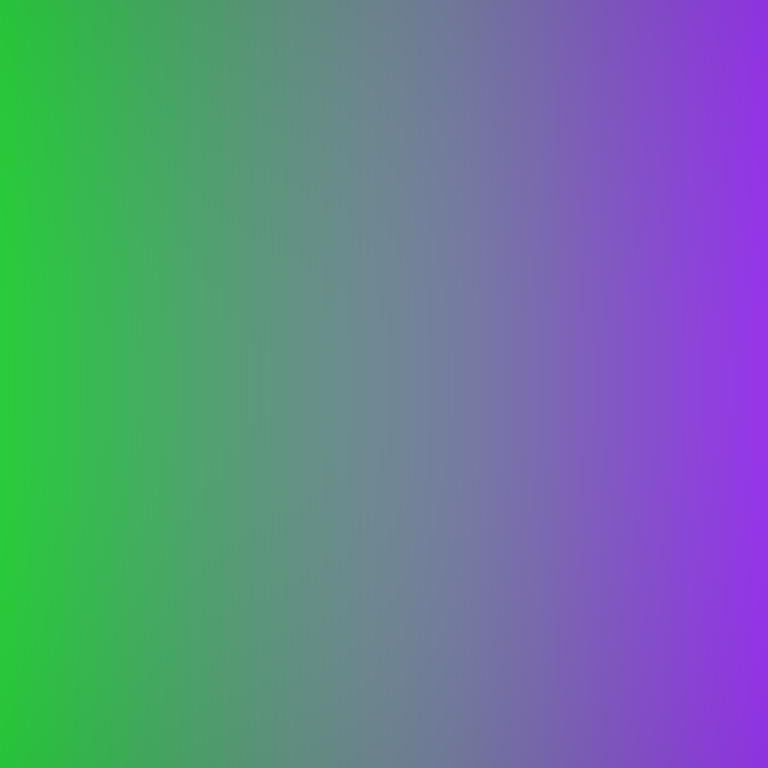
Abstract light effect, smooth gradient from vibrant green to rich purple, calm atmosphere, soft blend, no room, no furniture, no objects.